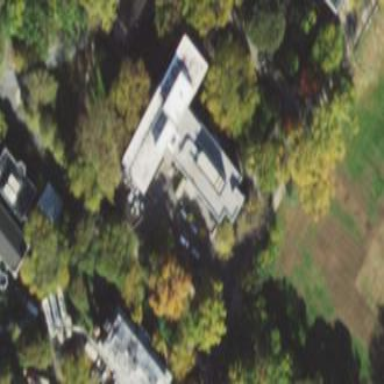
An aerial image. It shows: View of university building.